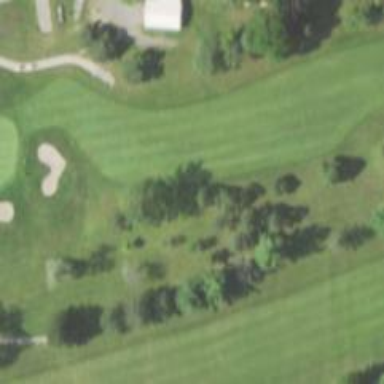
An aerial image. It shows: Golf hole.